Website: walmart
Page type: customer-info-address
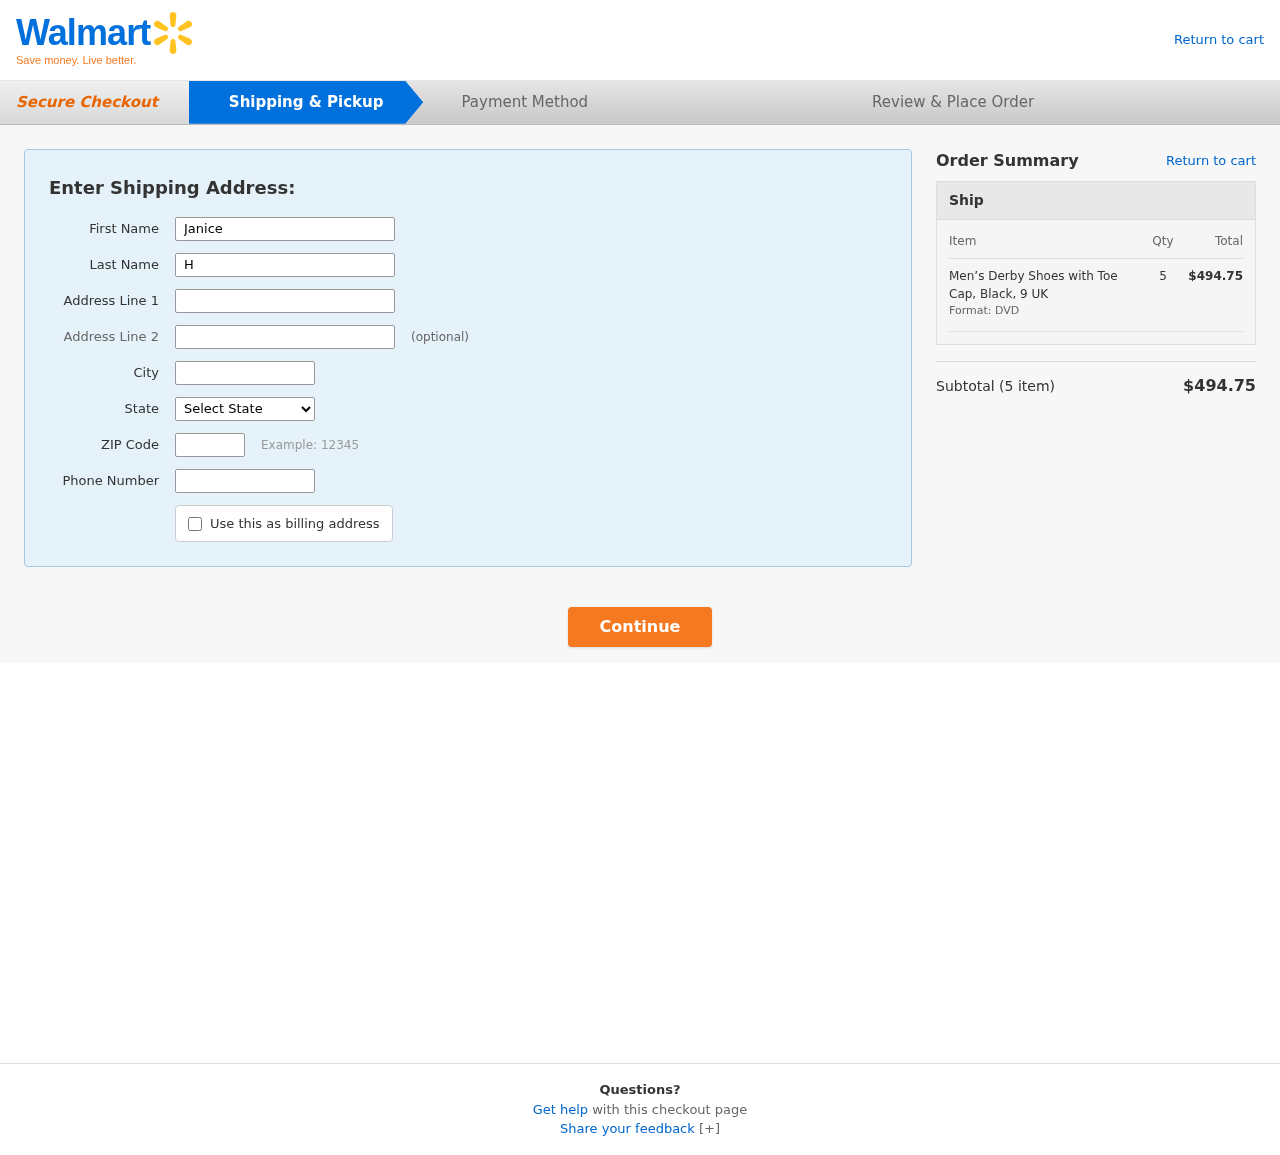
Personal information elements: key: PII_CITY
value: Blackside
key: PII_FIRSTNAME
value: Janice
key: PII_LASTNAME
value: Hays
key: PII_PHONE
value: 9039363237
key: PII_POSTCODE
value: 41306
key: PII_STATE
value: Connecticut
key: PII_STREET
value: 44010 Jason Cliffs
Product elements: key: PRODUCT1_NAME
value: Men’s Derby Shoes with Toe Cap, Black, 9 UK
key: PRODUCT1_QUANTITY
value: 5
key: PRODUCT1_LINE_TOTAL
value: $494.75
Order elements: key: ORDER_NUM_ITEMS
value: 5
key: ORDER_SUBTOTAL
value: $494.75